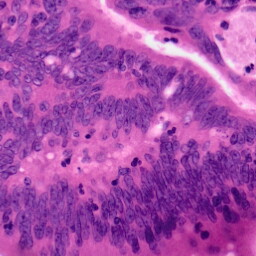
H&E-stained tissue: Colon